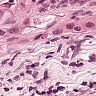
Metastatic tissue present: yes